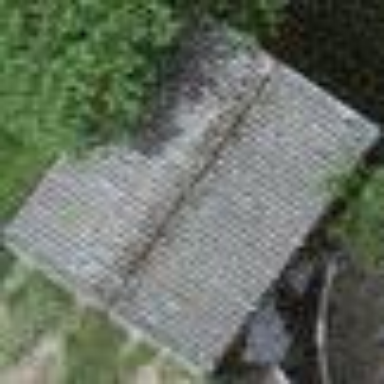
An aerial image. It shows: Shed.